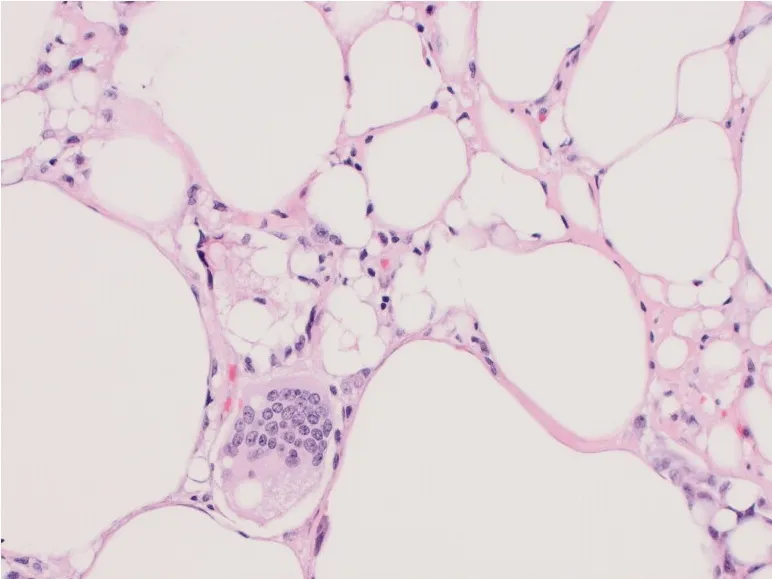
This image shows vacuolated histiocytes and a foreign body-type giant cell, features of the silicone granuloma taken from the lesion on the external surface of the right capsule.
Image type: pathology (h&e)